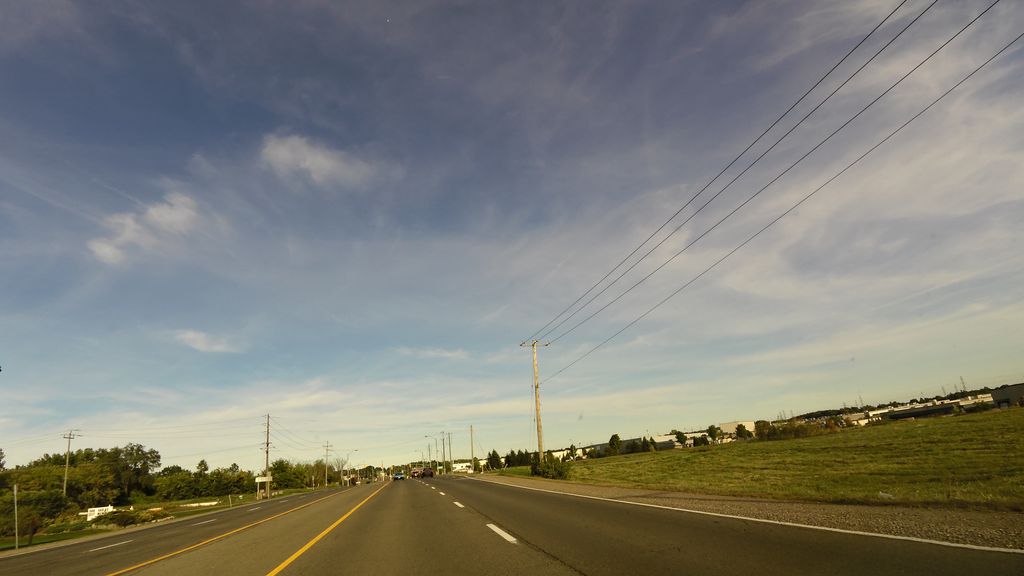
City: hamilton